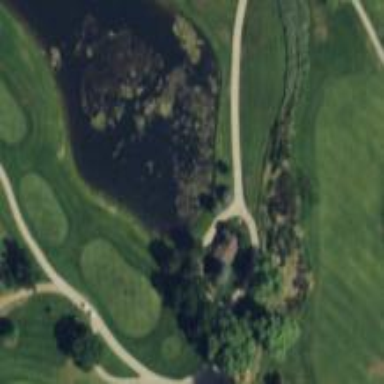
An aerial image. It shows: Path designated for golf carts.